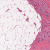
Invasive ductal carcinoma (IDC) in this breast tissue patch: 1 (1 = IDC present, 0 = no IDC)